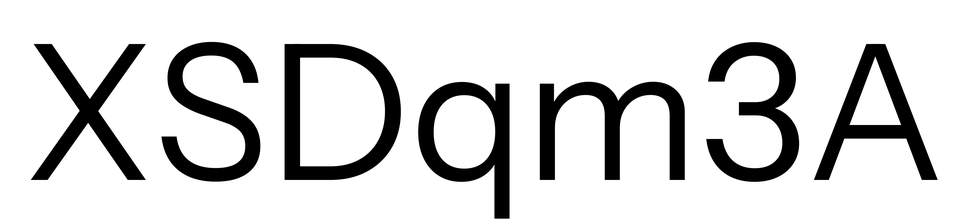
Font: InstrumentSans_Regular